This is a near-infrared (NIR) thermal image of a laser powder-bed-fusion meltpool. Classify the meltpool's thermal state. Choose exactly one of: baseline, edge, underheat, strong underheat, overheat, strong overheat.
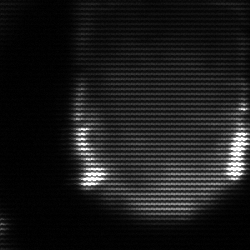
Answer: edge